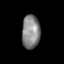
Tissue: skin
Cell type: Epithelial cells
Senescence score: 0.6829
Nuclear area (px): 593
Mean DAPI intensity: 134.958